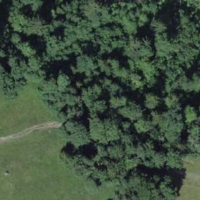
EUNIS habitat code: 44
Species observed at this site:
Aruncus dioicus
Tussilago farfara